Interaction volume radius: 10 \u00c5
Interaction volume height: 15 \u00c5
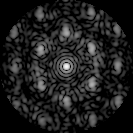
Disorder parameter: 0.5501